RGB frame:
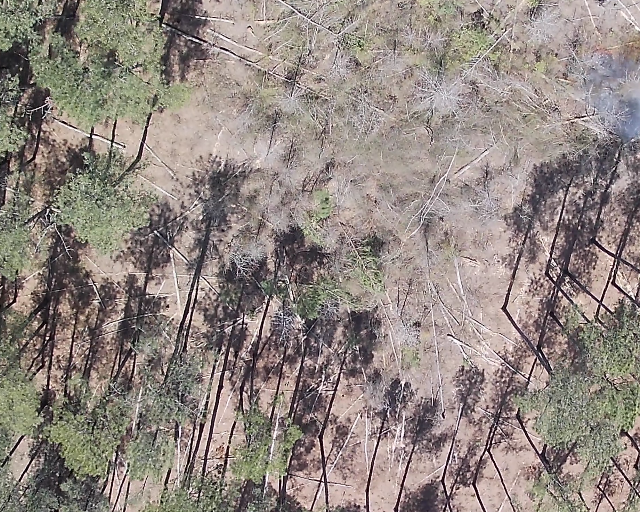
Thermal frame:
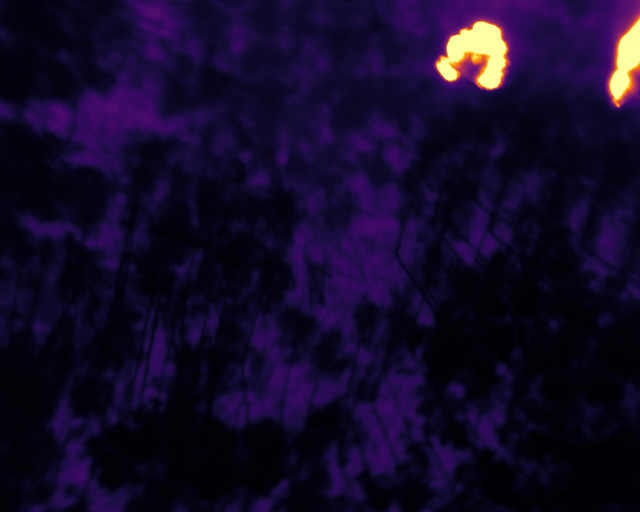
Captured: 2026-02-27 02:35:08
Pixels at or above 80 °C: 5949 (fraction of frame: 0.01815)